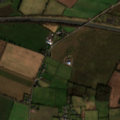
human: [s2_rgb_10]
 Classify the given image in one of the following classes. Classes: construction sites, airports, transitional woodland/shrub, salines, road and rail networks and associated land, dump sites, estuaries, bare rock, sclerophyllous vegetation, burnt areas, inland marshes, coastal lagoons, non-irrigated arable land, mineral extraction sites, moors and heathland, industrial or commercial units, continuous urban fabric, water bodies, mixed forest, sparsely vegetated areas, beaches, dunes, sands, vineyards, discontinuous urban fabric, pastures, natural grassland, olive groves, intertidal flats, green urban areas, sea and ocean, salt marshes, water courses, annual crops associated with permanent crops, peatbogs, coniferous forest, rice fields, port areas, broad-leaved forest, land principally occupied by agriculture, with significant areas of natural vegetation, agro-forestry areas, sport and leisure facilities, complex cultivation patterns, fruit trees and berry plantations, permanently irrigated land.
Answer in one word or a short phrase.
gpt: non-irrigated arable land, pastures